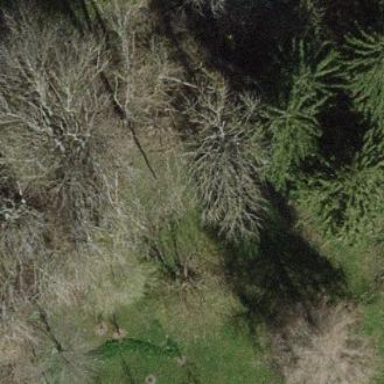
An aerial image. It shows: Forest area.